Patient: sex F, age 19
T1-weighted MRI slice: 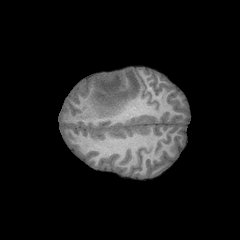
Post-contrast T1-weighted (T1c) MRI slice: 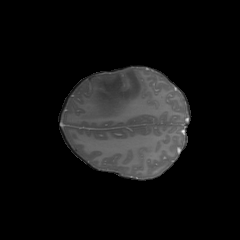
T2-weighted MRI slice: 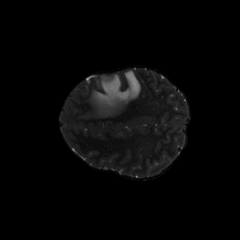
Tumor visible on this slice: yes
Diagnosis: Astrocytoma, IDH-mutant
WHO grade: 4